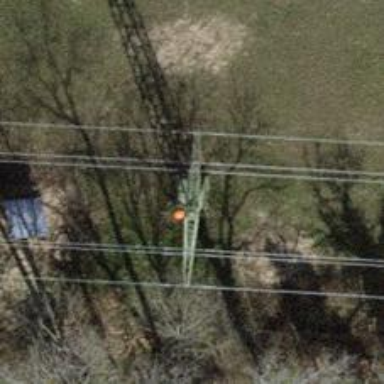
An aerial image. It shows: Lattice structure tower used for power transmission.